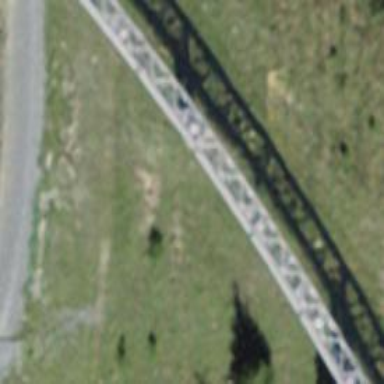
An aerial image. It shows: Single-track funicular railway bridge.